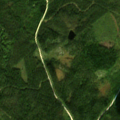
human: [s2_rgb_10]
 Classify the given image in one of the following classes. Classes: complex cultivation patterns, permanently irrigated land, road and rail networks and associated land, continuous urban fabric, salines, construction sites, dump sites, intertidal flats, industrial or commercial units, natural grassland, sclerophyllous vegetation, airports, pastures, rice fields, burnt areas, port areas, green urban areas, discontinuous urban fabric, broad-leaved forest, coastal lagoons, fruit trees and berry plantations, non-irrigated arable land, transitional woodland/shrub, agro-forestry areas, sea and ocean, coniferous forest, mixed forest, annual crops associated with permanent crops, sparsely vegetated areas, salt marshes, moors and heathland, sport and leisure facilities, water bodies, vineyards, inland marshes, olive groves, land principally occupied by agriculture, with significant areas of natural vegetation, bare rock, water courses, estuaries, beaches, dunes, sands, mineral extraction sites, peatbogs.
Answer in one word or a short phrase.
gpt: coniferous forest, mixed forest, transitional woodland/shrub